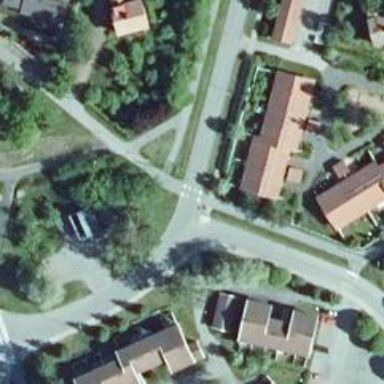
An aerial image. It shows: Crossing on asphalt cycleway.